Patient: sex F, age 39
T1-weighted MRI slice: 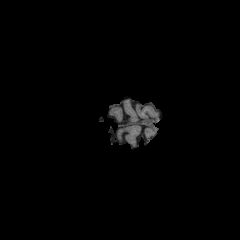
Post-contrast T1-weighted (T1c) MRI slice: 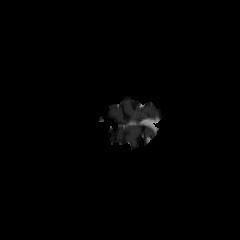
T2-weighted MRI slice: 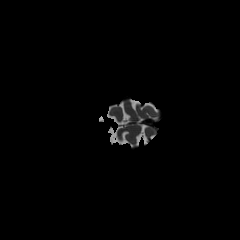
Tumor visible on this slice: no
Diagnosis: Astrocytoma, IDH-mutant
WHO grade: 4